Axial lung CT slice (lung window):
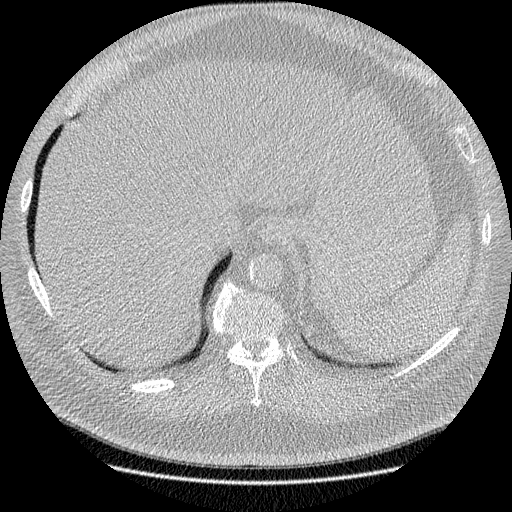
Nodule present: no